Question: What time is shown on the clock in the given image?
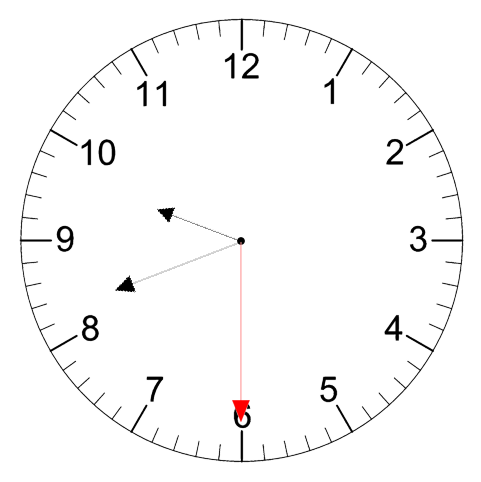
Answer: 09:41:30